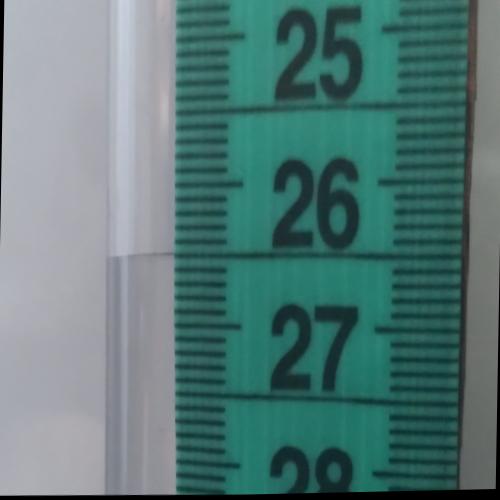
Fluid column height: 26.5 cm